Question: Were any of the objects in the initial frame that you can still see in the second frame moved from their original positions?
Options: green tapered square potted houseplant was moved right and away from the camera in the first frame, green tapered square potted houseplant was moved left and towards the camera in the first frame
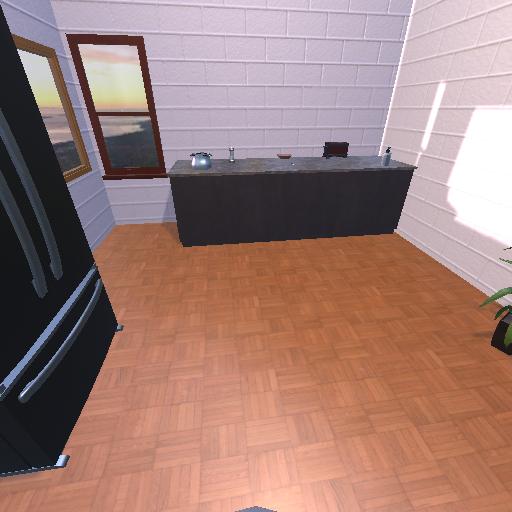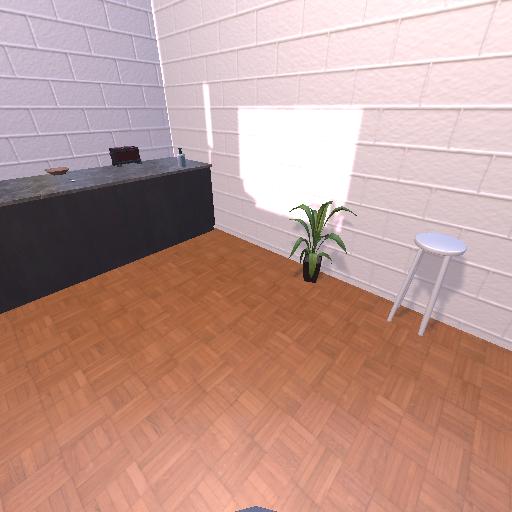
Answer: green tapered square potted houseplant was moved right and away from the camera in the first frame